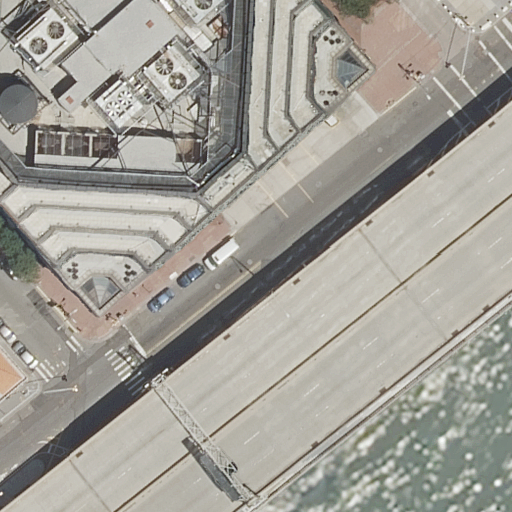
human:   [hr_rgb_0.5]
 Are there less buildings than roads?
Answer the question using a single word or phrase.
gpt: yes

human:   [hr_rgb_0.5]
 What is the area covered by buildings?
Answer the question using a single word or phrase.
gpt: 216m2

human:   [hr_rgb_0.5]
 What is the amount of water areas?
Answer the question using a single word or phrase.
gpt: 1

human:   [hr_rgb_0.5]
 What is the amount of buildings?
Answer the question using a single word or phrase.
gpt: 2

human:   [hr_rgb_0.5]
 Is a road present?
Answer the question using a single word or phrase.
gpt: yes

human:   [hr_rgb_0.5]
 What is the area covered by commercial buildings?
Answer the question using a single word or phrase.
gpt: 0m2

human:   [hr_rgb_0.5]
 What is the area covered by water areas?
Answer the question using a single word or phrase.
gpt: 1089m2

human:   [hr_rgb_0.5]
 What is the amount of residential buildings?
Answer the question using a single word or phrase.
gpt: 2

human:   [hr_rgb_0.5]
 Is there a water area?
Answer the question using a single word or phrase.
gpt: yes

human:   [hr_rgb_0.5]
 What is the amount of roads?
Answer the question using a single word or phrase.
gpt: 18

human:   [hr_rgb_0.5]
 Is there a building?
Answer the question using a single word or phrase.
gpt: yes

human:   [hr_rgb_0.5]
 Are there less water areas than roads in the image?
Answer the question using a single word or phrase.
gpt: yes

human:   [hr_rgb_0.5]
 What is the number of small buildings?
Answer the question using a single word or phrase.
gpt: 1

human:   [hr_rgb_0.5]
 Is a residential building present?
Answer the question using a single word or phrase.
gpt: yes

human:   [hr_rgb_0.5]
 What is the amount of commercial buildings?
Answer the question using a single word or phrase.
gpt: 0

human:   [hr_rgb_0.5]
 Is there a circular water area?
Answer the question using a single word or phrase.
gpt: no

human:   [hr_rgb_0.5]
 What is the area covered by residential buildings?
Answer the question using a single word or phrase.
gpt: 216m2

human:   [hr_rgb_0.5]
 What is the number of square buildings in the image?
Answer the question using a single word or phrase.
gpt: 0

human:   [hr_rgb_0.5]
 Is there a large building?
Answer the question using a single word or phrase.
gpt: no

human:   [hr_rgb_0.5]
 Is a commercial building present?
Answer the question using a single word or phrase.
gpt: no

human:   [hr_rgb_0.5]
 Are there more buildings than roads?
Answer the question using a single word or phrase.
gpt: no

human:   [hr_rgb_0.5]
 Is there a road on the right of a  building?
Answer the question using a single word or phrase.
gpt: yes

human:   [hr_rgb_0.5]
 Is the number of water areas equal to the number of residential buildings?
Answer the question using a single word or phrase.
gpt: no

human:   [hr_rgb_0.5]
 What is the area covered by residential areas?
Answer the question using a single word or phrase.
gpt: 0m2

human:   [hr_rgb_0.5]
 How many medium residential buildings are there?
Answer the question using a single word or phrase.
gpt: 1

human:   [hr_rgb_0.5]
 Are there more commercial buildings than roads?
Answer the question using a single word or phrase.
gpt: no

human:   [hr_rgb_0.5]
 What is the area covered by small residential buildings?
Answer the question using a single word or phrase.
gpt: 27m2

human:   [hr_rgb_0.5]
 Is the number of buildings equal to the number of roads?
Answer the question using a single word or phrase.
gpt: no

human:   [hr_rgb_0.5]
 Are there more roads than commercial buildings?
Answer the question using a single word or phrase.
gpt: yes

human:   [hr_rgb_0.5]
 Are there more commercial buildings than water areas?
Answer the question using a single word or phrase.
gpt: no

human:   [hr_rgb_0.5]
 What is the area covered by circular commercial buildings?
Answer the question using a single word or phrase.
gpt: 0m2

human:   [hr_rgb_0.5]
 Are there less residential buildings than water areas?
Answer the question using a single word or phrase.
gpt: no

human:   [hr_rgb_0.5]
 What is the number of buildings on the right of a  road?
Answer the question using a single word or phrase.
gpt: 0

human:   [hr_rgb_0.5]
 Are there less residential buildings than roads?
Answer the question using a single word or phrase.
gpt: yes

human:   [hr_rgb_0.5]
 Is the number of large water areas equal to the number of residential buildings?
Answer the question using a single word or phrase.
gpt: no

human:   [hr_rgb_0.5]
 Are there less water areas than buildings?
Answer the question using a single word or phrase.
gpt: yes

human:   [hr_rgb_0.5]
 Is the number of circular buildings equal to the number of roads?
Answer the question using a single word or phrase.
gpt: no

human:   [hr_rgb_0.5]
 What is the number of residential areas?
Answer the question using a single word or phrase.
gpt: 0

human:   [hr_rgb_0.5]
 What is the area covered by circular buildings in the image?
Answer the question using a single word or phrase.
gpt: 0m2

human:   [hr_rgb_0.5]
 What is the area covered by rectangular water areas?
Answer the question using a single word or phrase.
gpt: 1089m2

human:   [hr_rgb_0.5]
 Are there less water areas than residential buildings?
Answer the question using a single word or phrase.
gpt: yes

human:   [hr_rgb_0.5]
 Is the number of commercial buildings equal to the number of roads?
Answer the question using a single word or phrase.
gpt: no

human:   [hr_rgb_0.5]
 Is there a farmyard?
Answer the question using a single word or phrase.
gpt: no

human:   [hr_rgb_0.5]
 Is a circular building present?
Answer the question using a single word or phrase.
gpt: no

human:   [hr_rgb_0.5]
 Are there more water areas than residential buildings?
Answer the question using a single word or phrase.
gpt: no

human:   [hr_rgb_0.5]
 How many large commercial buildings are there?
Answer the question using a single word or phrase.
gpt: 0

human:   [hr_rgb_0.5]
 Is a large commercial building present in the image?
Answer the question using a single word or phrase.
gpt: no

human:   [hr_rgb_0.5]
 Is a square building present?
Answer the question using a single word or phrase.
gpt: no

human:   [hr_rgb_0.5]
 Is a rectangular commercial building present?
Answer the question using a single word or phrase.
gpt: no

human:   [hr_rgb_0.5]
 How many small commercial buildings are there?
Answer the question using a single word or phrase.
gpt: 0

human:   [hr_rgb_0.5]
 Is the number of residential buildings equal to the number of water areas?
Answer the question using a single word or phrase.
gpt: no

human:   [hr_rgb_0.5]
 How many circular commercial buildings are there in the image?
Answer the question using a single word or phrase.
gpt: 0

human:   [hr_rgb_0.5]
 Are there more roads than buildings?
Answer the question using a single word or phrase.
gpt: yes

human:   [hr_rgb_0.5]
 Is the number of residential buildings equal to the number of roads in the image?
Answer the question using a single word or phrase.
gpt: no

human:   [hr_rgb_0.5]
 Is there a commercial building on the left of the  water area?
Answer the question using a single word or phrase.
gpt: no

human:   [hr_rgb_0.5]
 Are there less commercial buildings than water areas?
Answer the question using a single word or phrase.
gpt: yes

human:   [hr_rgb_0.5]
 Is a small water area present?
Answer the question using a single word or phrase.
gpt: no

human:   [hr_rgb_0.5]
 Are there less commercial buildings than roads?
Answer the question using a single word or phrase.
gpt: yes

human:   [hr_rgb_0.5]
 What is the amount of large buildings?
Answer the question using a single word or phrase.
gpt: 0

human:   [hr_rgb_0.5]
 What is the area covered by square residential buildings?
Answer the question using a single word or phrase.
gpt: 0m2

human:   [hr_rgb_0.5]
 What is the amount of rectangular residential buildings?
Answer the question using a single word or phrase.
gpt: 1

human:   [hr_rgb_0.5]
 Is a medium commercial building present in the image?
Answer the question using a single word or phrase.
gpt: no

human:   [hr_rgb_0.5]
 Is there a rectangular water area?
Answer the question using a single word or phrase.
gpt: yes

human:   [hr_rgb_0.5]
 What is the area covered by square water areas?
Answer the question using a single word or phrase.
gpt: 0m2